Aerial crown-view tile of a tropical tree (Barro Colorado Island, Panama), acquired 20240716:
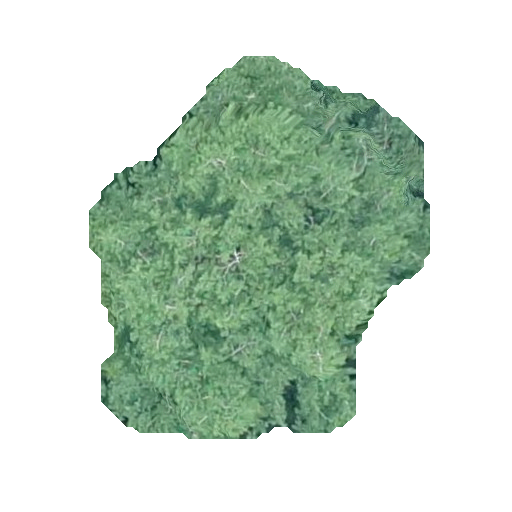
Species: Quararibea asterolepis
GBIF accepted scientific name: Quararibea asterolepis
Crown area: 148.653 m²